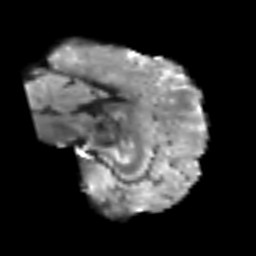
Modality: T2w
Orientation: sagittal
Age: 62
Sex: male
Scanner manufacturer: siemens
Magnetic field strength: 3 T
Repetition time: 6.1 s
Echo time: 0.101 s